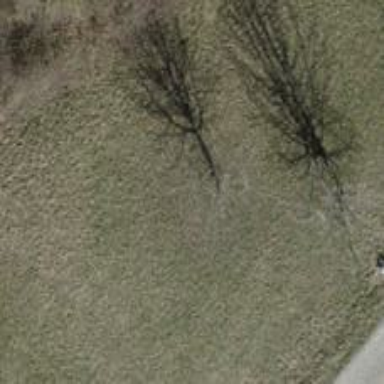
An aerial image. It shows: Deciduous tree with broadleaved leaves.